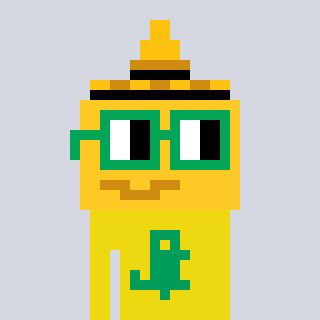
a pixel art character with square green glasses, a mustard-shaped head and a yellow-colored body on a cool background